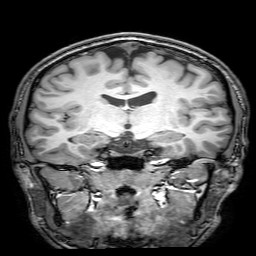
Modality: T1w
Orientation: sagittal